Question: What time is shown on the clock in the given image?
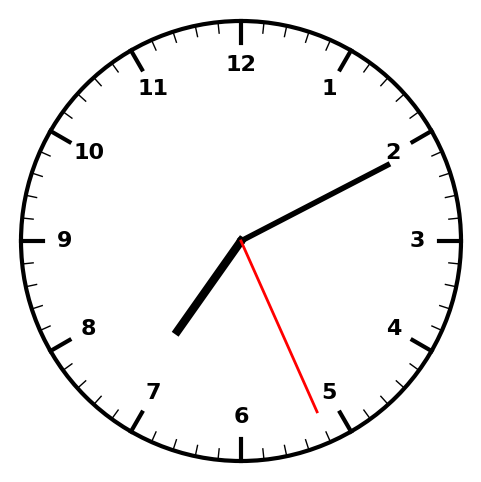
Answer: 07:10:26